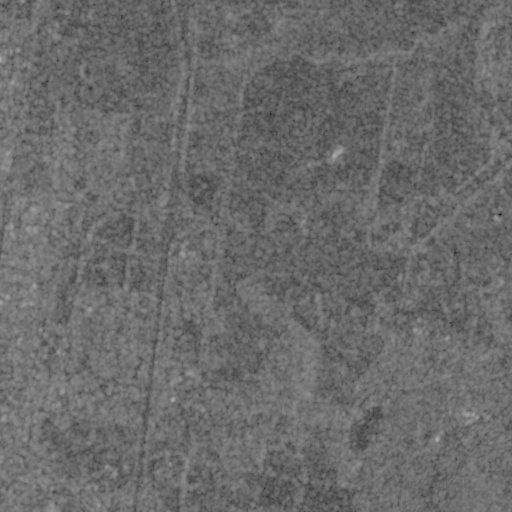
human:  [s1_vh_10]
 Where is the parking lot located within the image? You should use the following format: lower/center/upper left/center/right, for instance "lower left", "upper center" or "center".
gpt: The parking lot is located in the lower right of the image.
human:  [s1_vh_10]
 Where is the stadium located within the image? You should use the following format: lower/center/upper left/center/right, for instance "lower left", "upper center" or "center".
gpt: The stadium is located in the lower right of the image.
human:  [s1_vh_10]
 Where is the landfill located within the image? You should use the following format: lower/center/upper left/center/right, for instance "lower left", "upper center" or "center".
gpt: There is no landfill in the image.

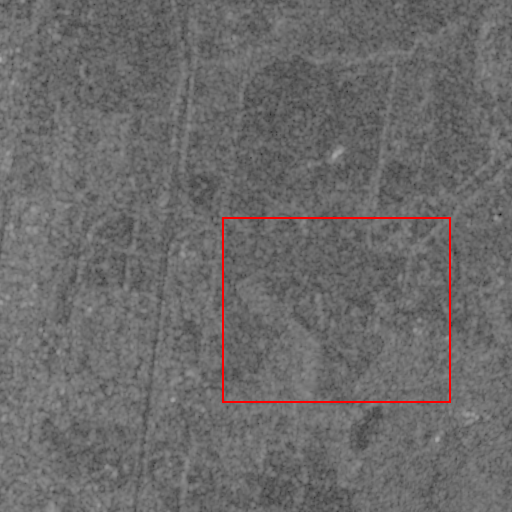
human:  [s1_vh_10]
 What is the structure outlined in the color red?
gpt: There is no red outline.
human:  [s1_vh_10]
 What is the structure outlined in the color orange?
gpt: There is no structure outlined in orange.